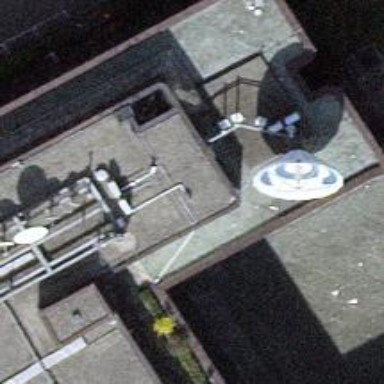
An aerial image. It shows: Antenna made by man.